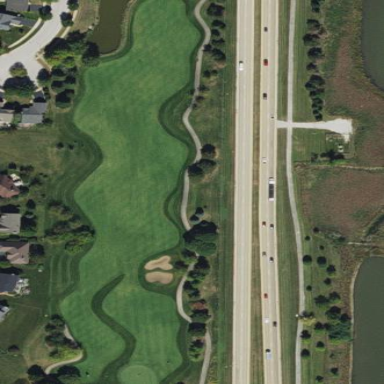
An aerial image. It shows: Grassy area designated as golf fairway.